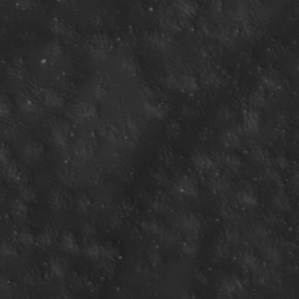
Label: non_frost